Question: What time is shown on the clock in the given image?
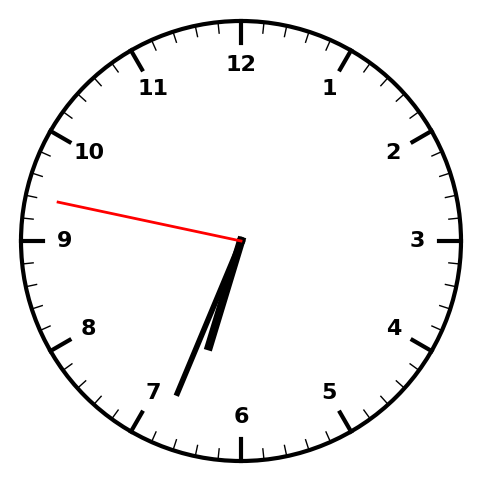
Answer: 06:33:47